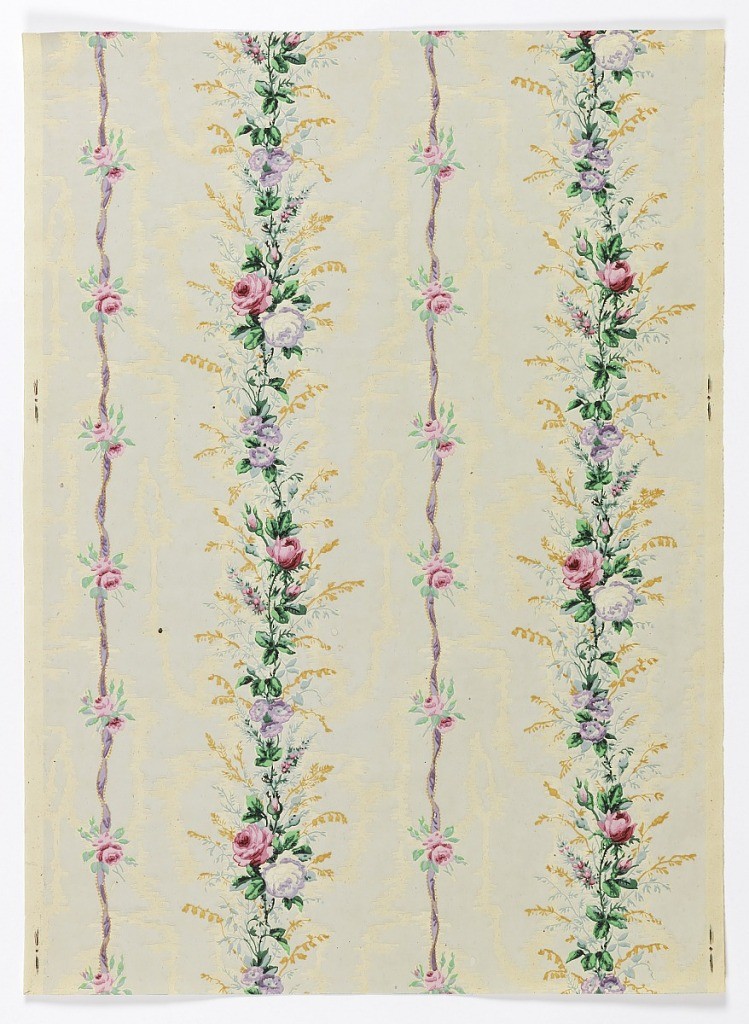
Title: Sidewall
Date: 1840–70
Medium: Machine-printed, machine-made paper, ungrounded
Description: On ungrounded off-white paper, imitation moire effect is printed in gray, with a wide floral stripe in two shades of pink, two shades of lavender, blue, two shades of green ochre, and black, alternating with a narrow stripe, a twisted lavender ribbon dotted with ochre bandings along the edge interrupted by tiny sprigs of two pink roses at approximately 4 inch intervals.